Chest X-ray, PA view. Patient: 41 years old, sex M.
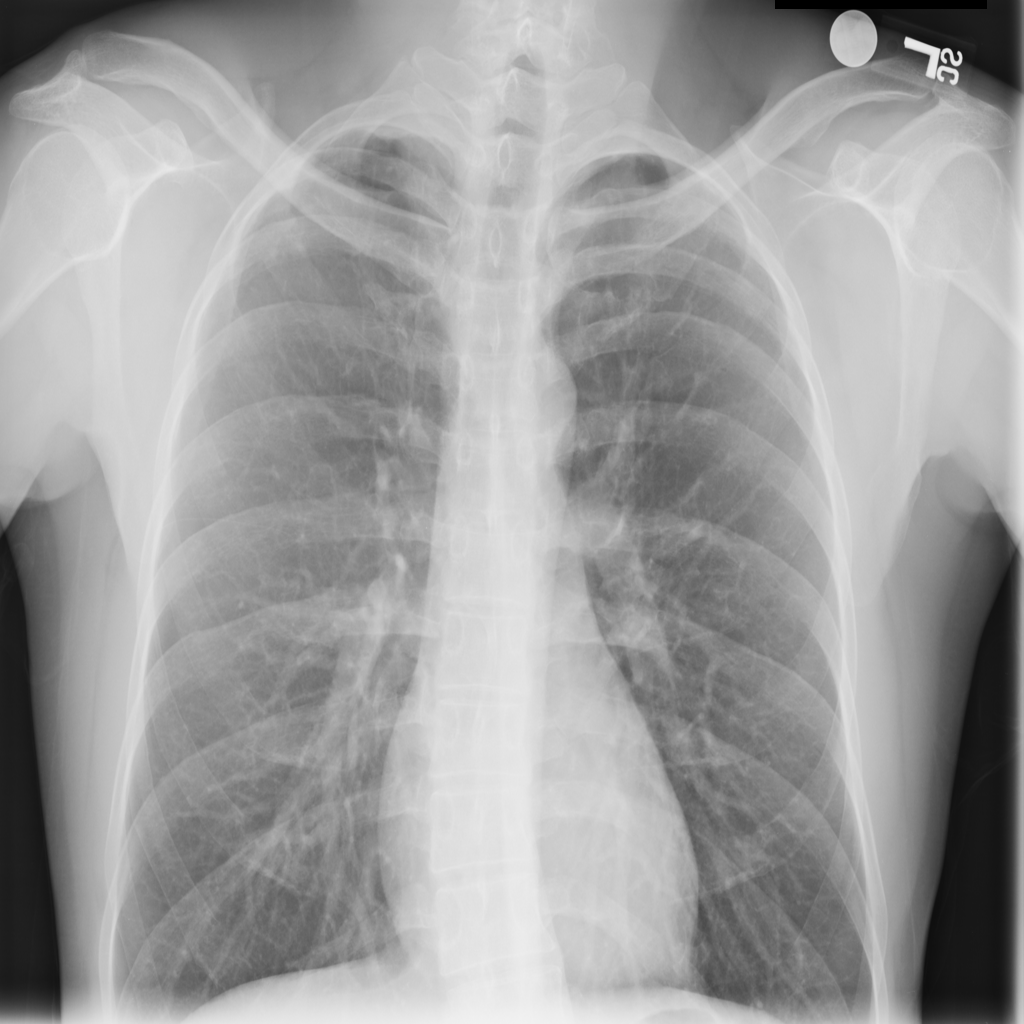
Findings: No Finding